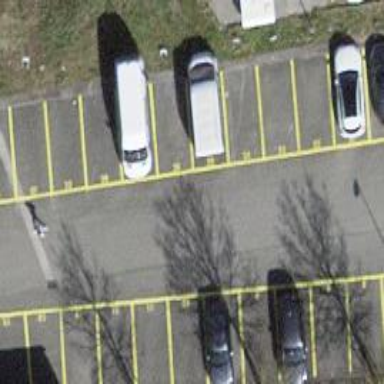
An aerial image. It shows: Parking area with asphalt surface.